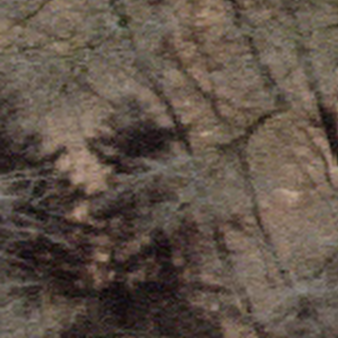
Label: other